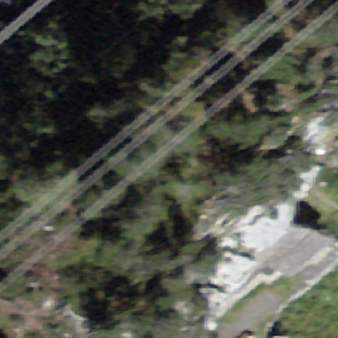
Label: bouldering_area